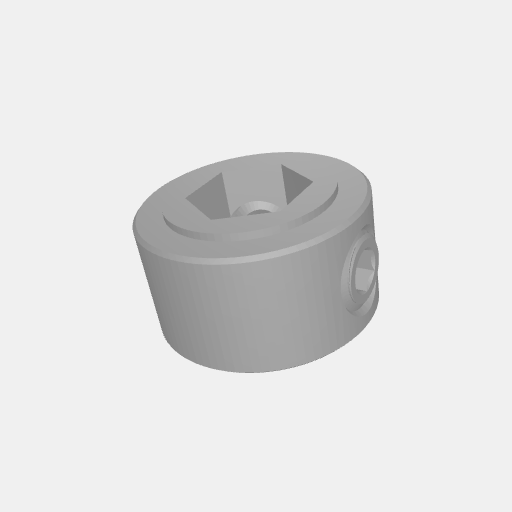
Part: SetScrewCollar8RID